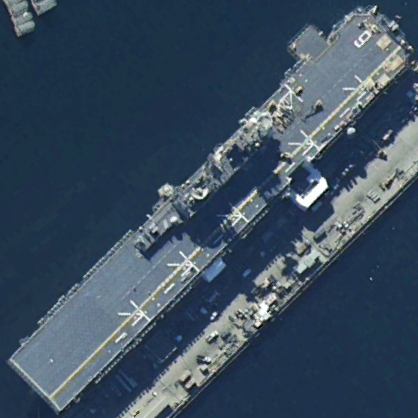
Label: assault